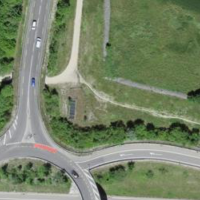
EUNIS habitat code: 57
Species observed at this site:
Vanessa cardui
Chorthippus brunneus
Chorthippus biguttulus
Gryllus campestris